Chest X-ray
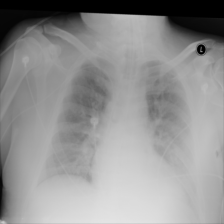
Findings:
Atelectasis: negative
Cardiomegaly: negative
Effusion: negative
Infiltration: positive
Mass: negative
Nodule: negative
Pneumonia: negative
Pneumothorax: negative
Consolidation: negative
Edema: negative
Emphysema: negative
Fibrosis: negative
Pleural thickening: negative
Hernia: negative